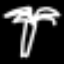
Label: palm tree